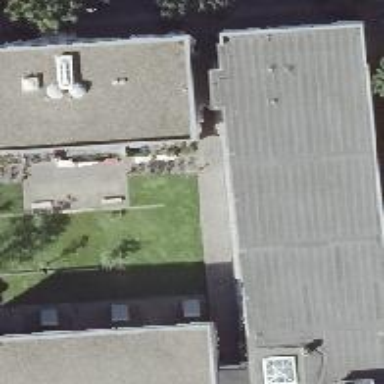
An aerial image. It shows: Office building.